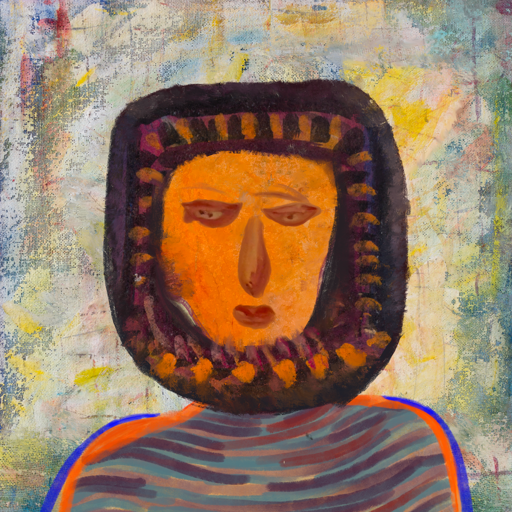
Background: Irani, Head And Neck Front: Hypocrite, Face Front: Pious_Lady, Bust: Experience, Hair Front: Doll, Head Accessory: Blank, Second Necklace: Blank, Necklace: Blank, Baby: Blank